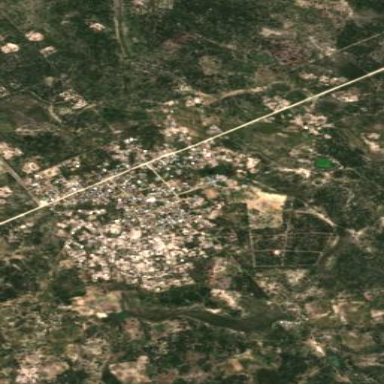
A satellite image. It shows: Residential area located within village.